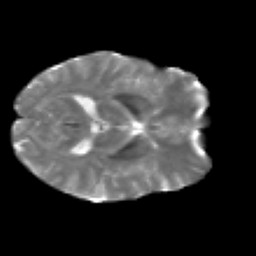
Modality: T2w
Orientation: axial
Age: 29
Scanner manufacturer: siemens
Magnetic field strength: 3 T
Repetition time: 2.2 s
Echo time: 0.084 s